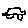
Label: car